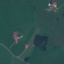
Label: Pasture